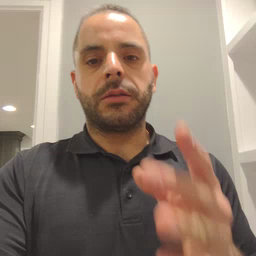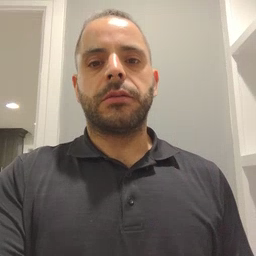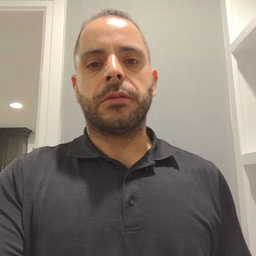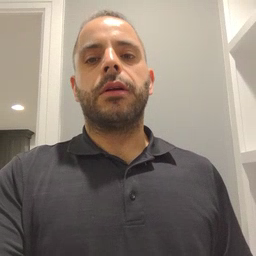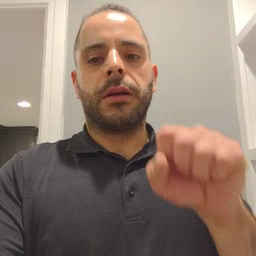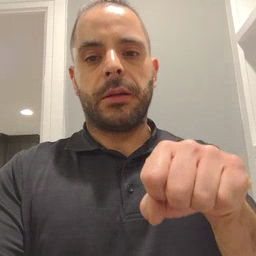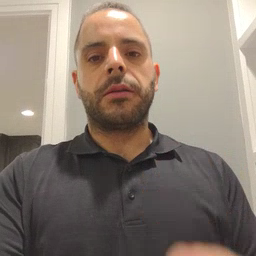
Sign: can